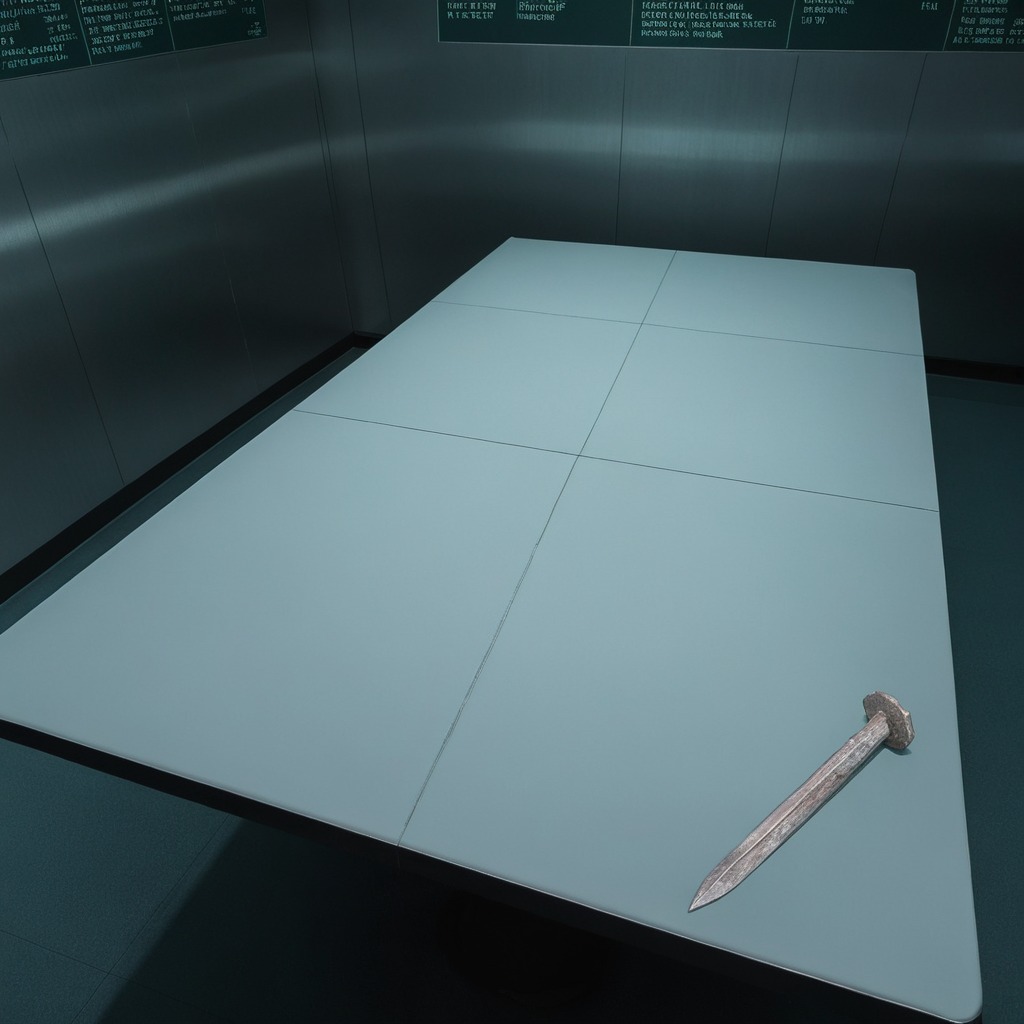
A nail is lying on a clean empty table in a railway signal maintenance room.